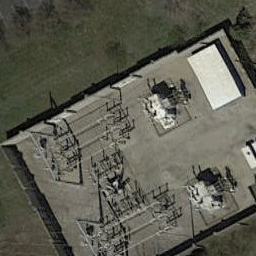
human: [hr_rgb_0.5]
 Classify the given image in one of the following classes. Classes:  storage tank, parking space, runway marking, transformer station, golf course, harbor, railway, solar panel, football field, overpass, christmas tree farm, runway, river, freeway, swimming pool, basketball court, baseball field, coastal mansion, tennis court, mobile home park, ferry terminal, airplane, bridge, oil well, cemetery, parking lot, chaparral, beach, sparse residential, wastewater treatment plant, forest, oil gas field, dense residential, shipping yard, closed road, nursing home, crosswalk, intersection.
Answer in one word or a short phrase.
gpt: transformer station